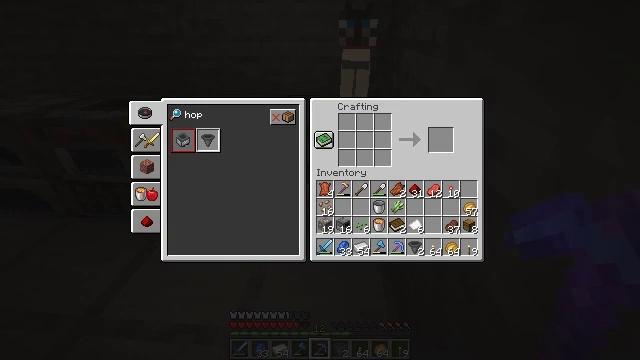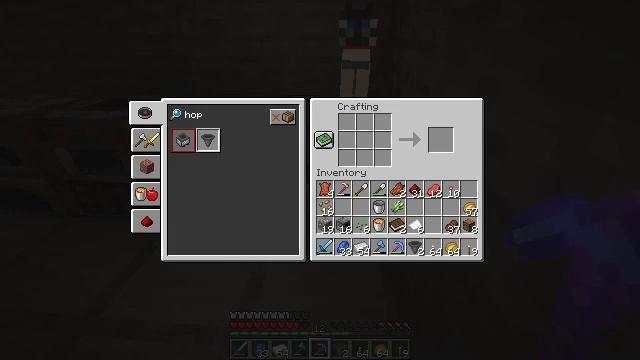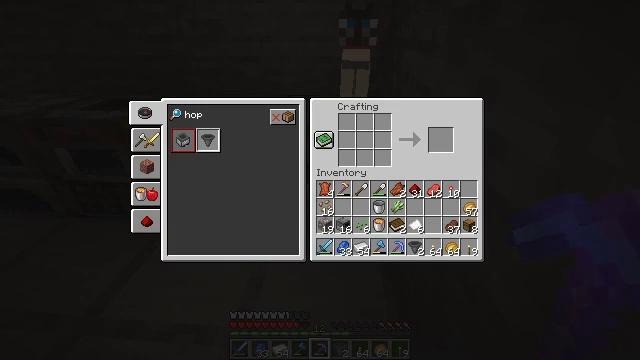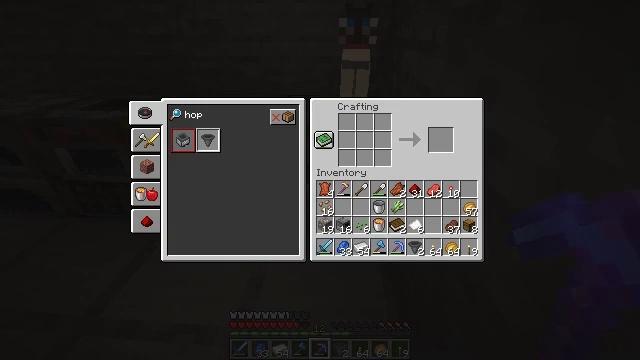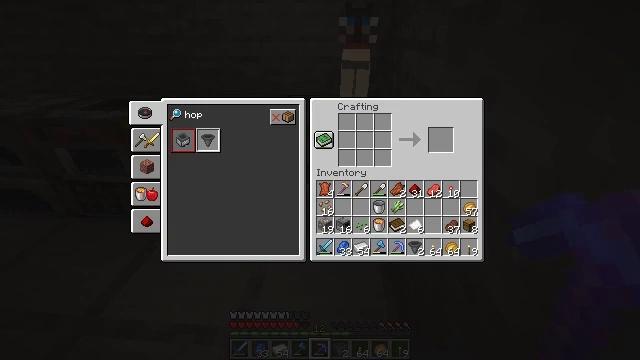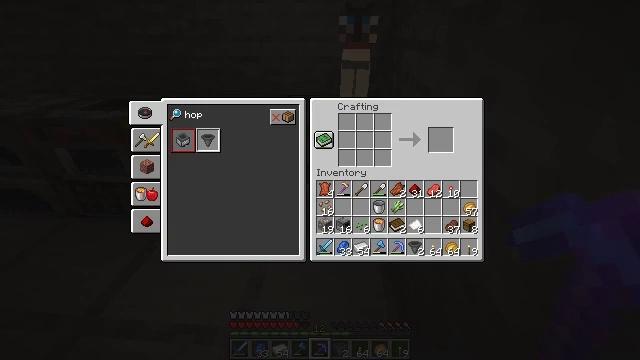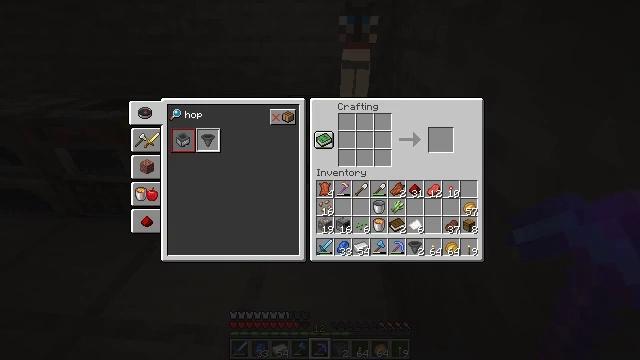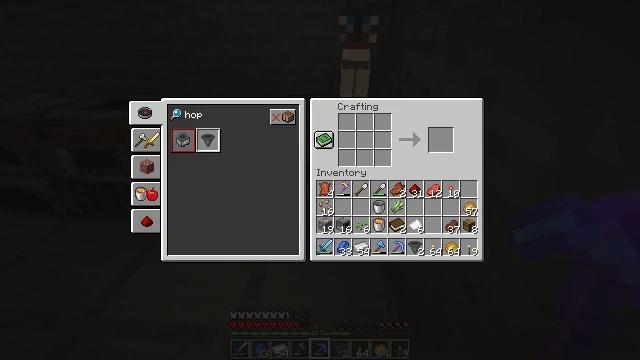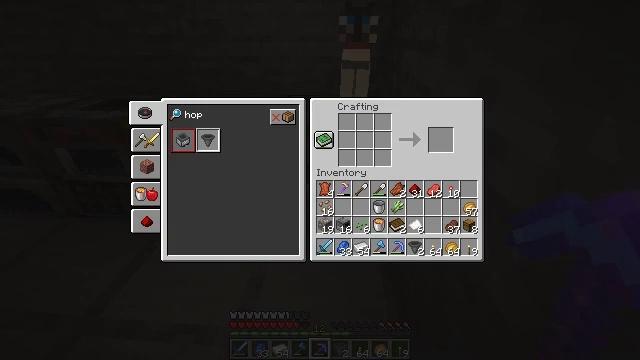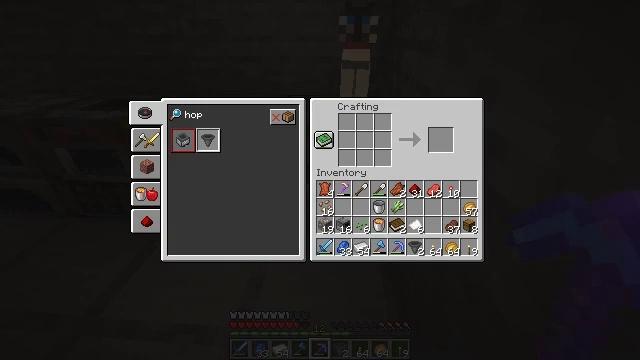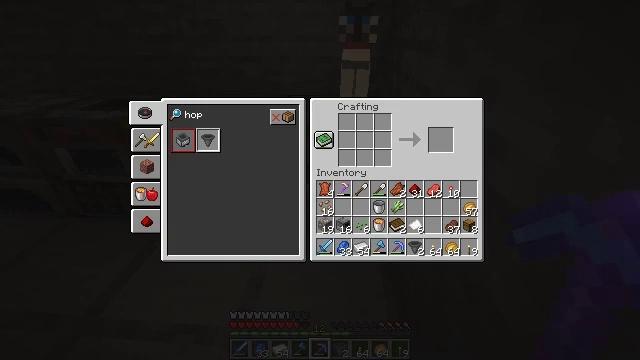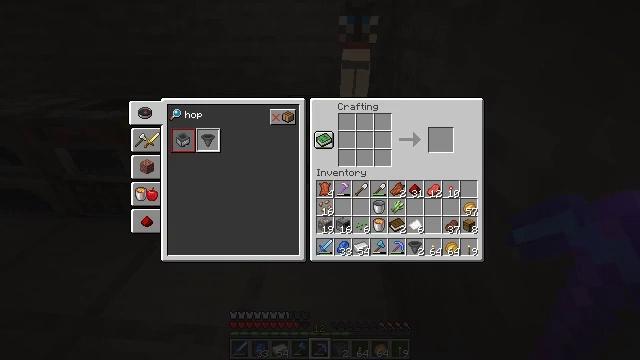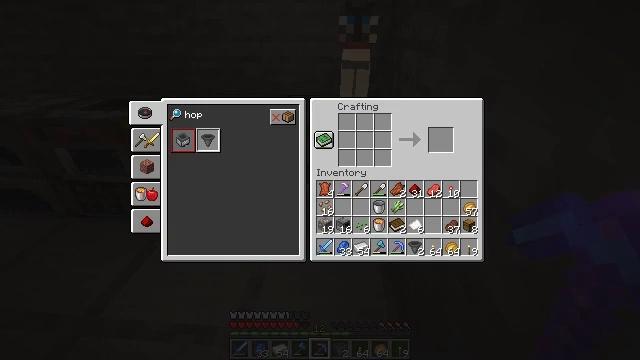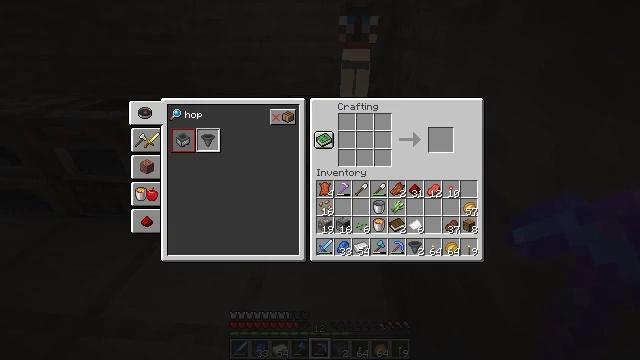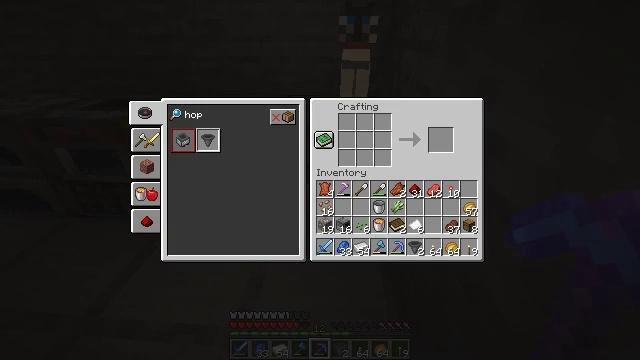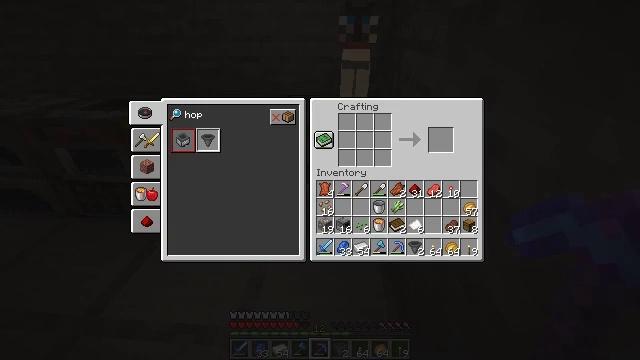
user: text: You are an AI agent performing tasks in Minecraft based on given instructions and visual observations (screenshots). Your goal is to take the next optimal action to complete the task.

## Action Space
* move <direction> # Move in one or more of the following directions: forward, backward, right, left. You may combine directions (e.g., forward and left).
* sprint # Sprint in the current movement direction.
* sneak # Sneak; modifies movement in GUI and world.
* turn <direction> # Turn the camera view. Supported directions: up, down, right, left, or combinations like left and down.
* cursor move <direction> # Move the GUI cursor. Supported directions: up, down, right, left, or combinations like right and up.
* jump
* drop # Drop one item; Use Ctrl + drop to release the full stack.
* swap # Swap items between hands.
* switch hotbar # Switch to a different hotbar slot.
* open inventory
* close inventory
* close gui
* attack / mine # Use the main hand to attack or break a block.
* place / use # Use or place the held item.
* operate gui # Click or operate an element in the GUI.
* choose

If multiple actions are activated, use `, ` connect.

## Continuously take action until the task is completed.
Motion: motion action
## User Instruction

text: Open your crafting table and craft a minecart with ingots.
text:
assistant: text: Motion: no_op
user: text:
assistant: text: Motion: no_op
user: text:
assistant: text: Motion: no_op
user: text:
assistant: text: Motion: no_op
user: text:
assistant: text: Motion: no_op
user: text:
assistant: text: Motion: no_op
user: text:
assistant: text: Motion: no_op
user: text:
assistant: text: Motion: no_op
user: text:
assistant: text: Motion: no_op
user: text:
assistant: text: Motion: no_op
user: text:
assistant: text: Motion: no_op
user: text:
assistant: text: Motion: no_op
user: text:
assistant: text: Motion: no_op
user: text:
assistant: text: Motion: no_op
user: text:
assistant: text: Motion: no_op
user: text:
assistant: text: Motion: no_op
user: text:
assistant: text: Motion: no_op
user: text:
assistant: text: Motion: no_op
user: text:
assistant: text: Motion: no_op
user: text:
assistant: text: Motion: no_op
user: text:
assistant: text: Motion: no_op
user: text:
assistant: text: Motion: no_op
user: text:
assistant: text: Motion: no_op
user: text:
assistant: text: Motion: no_op
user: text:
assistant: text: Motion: no_op
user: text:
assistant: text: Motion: no_op
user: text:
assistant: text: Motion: no_op
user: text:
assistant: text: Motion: no_op
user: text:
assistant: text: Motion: no_op
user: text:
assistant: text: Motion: no_op